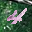
Label: 4